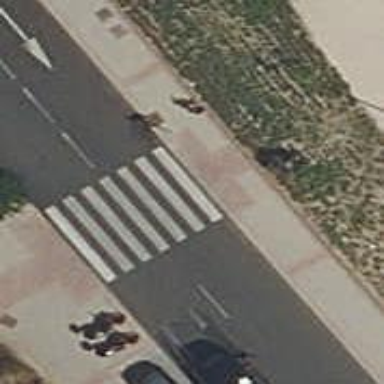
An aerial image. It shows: Zebra crossing on the road.